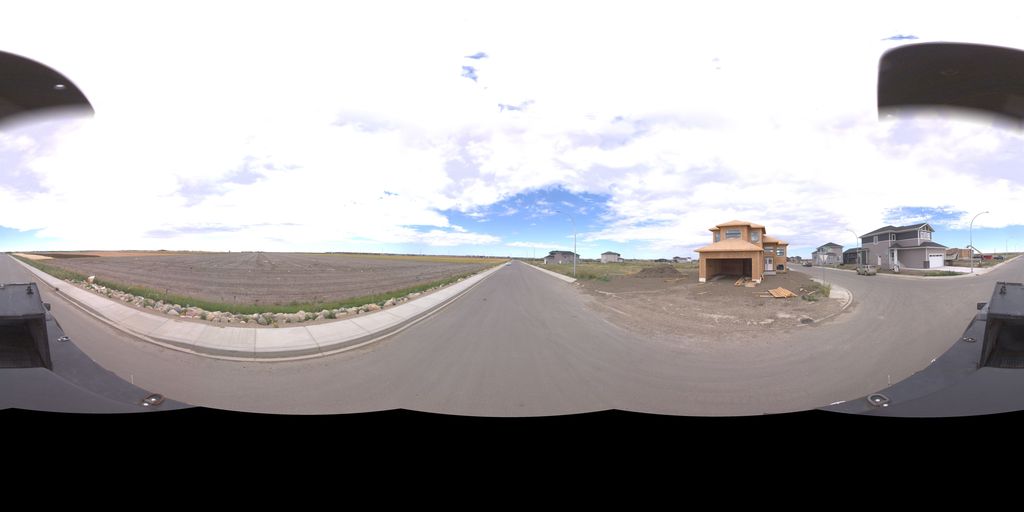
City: saskatoon